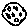
Label: moon